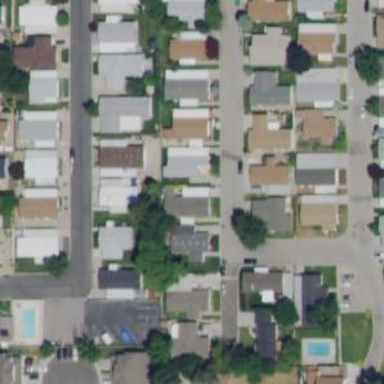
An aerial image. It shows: Residential area designated as trailer park.